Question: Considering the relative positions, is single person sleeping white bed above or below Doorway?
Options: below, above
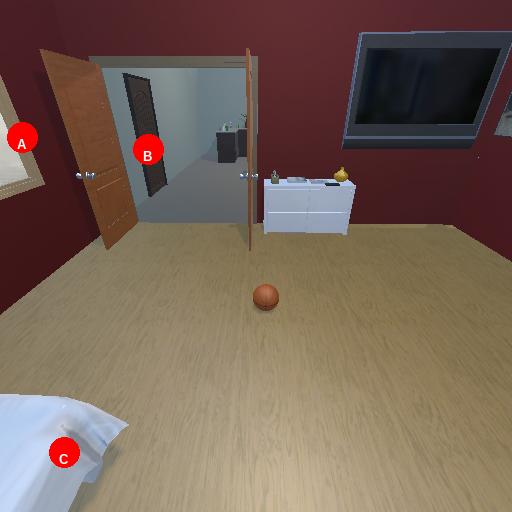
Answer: below